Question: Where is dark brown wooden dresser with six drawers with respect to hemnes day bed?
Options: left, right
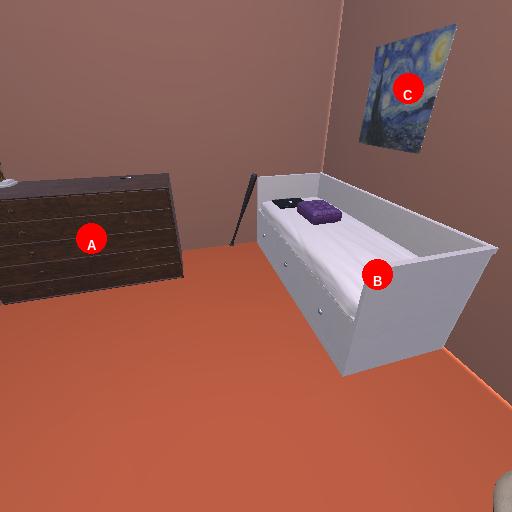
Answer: left